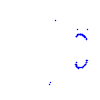
Particle: proton